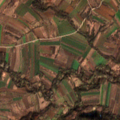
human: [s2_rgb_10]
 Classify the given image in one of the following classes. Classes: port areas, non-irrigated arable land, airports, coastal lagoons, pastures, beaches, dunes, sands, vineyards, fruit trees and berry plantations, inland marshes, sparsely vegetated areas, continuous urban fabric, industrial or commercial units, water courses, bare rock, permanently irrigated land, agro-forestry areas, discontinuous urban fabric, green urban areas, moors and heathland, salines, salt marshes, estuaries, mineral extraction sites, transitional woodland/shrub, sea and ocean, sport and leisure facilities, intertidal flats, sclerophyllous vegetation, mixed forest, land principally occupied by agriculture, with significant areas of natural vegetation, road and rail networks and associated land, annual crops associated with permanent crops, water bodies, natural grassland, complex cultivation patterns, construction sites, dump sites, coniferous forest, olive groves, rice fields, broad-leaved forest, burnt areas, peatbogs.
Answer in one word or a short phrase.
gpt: non-irrigated arable land, complex cultivation patterns, land principally occupied by agriculture, with significant areas of natural vegetation, broad-leaved forest